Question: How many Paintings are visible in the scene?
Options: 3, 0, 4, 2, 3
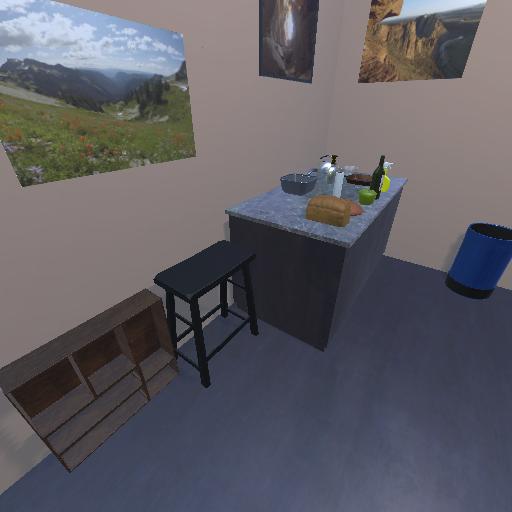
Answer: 3